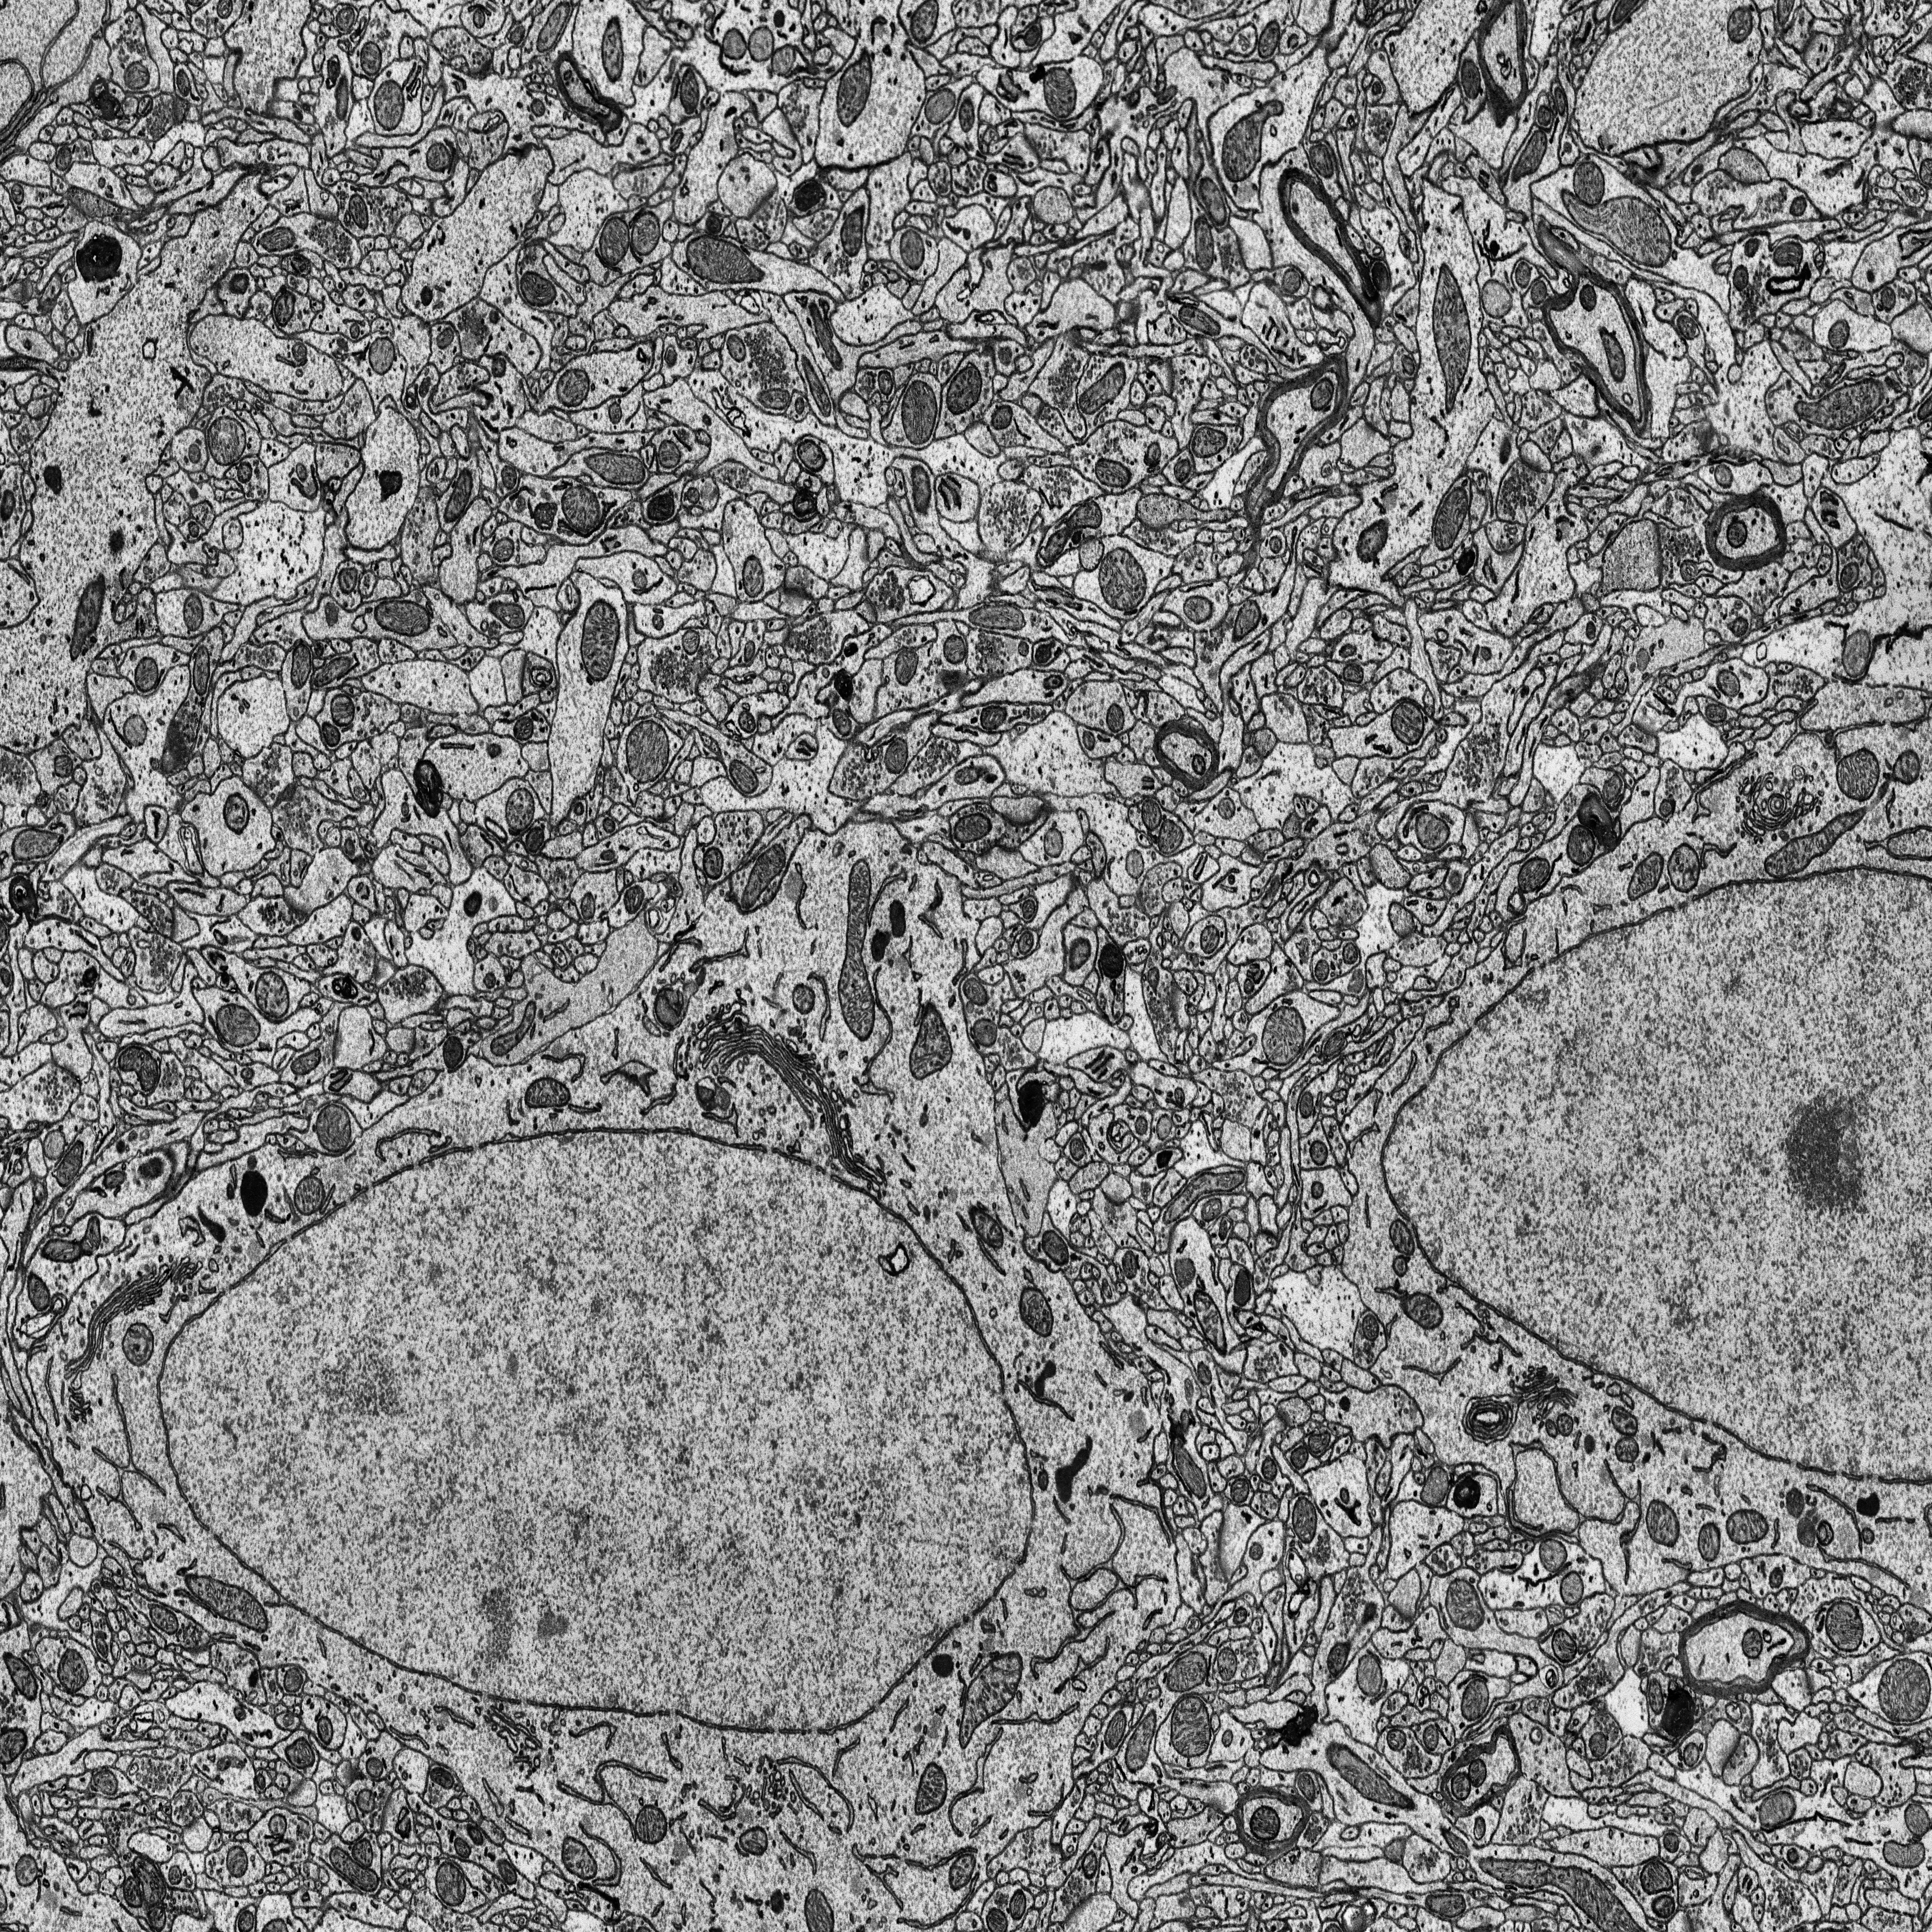
Electron microscopy slice of rat cortex tissue
Slice depth (z): 347
Mitochondria instances in slice: 371